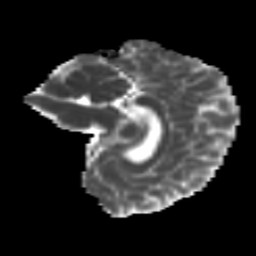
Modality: MD
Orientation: sagittal
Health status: ill
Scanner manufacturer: ge
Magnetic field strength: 3 T
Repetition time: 6.752 s
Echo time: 0.079 s